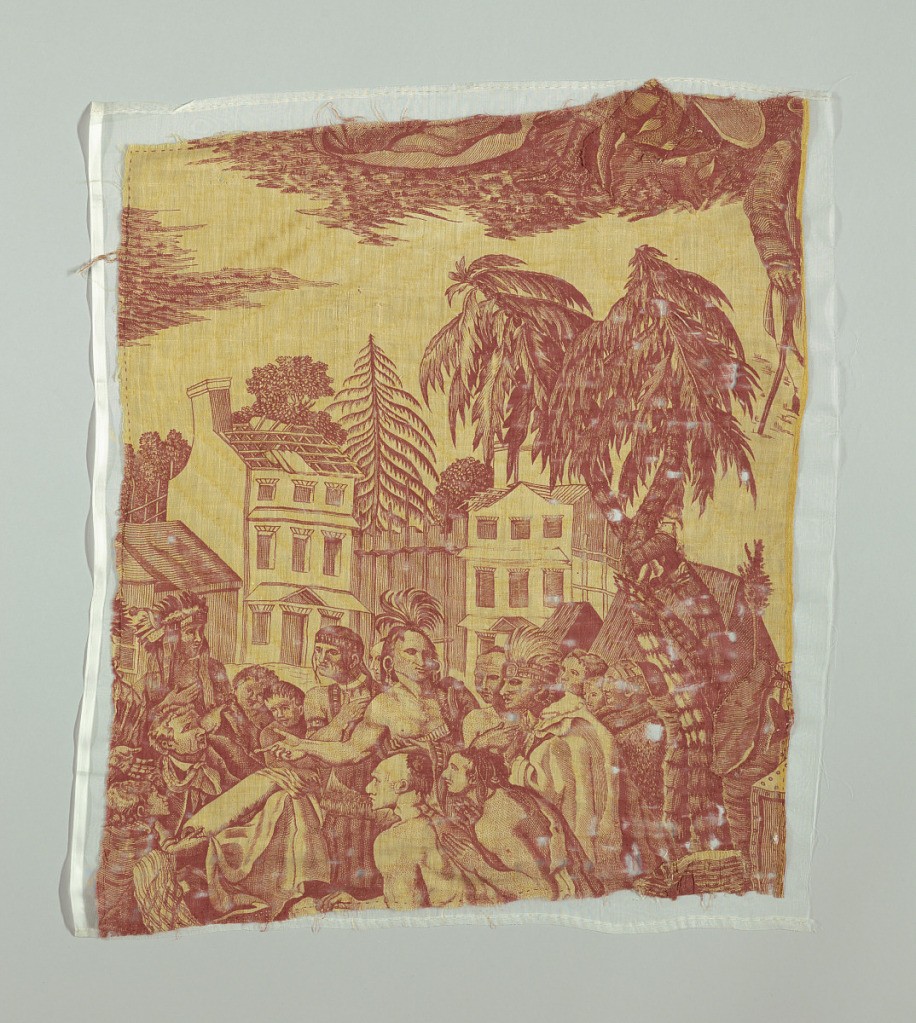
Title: Penn’s Treaty with the Indians
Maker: Benjamin West, Benjamin West, American, 1738 - 1820
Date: ca. 1800
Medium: cotton Technique: printed by engraved copper plate on plain weave
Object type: Textile
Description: Textile fragment showing an urban scene with Native Americans trading with Europeans.